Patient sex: F
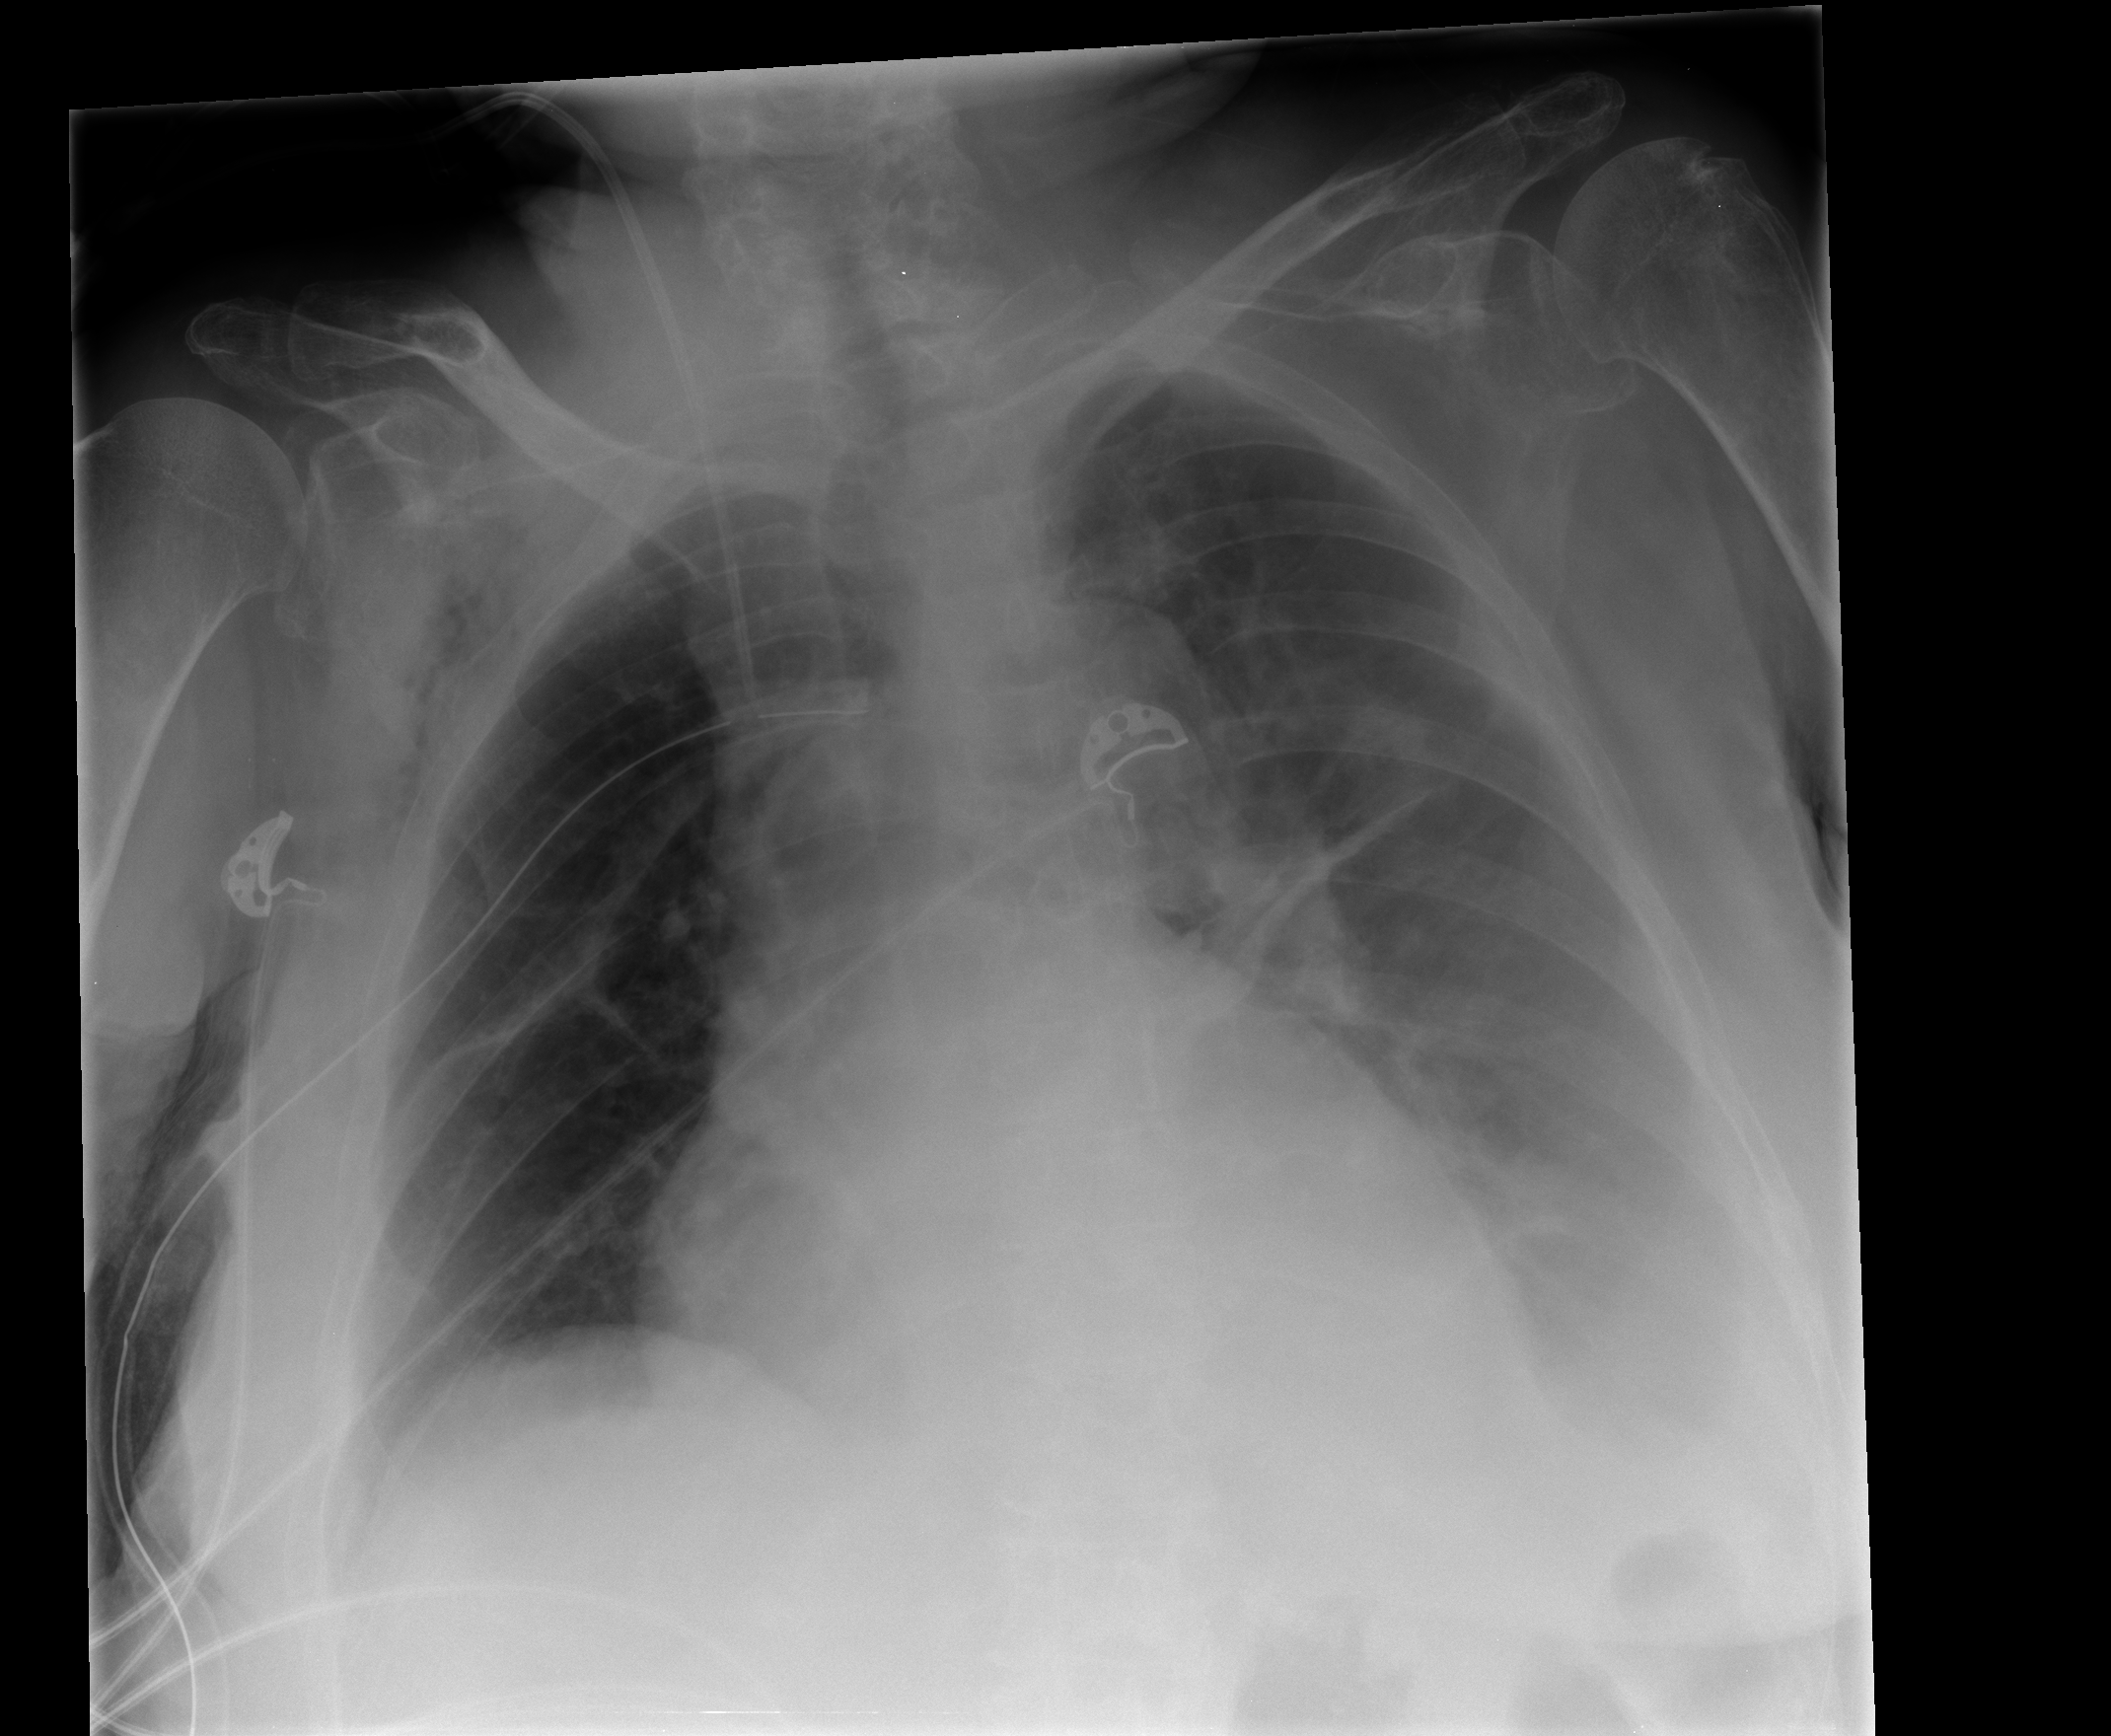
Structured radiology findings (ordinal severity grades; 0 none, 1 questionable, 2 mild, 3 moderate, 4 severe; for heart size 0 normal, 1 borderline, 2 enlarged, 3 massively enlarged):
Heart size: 2
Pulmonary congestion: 0
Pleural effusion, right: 0
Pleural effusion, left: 3
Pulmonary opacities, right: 0
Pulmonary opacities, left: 0
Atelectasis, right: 2
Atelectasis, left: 3